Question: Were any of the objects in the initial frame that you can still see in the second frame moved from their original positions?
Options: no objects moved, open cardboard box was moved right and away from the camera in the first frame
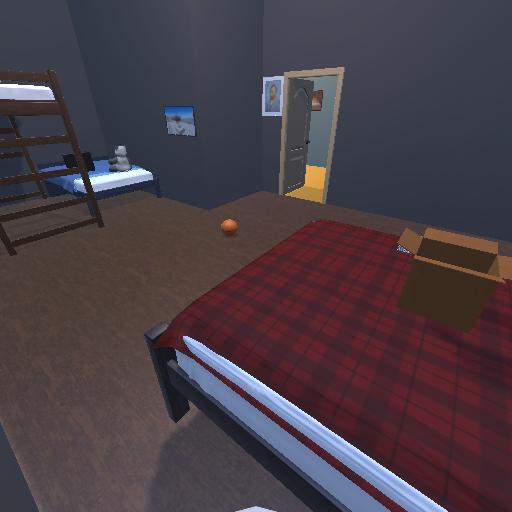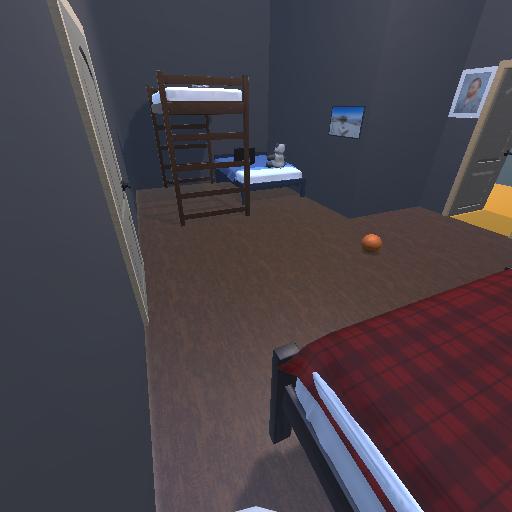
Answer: no objects moved